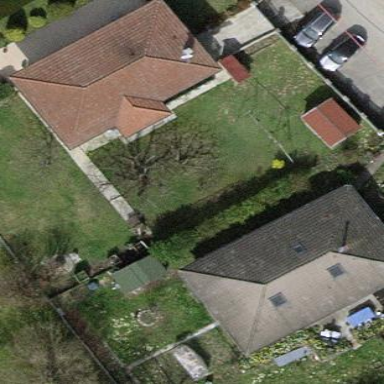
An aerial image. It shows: Detached building.